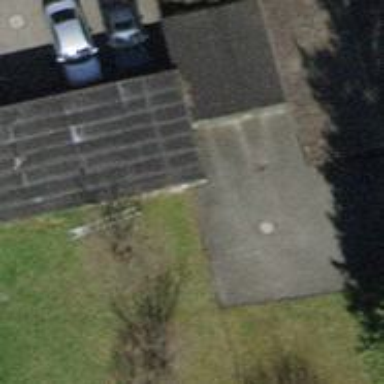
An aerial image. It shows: Group of garages.